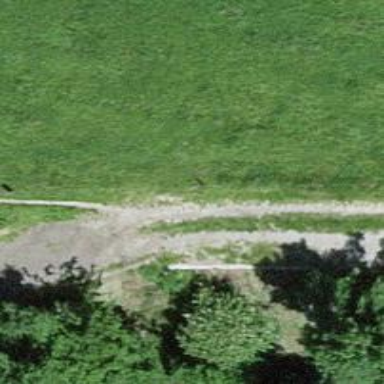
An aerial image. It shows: Grass track with grade4 quality surface.